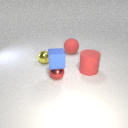
small yellow metal sphere behind small red metal sphere